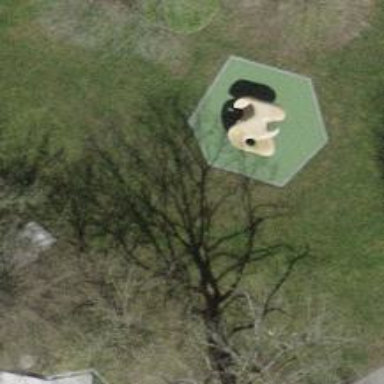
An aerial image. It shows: Playground area for leisure activities on the land.